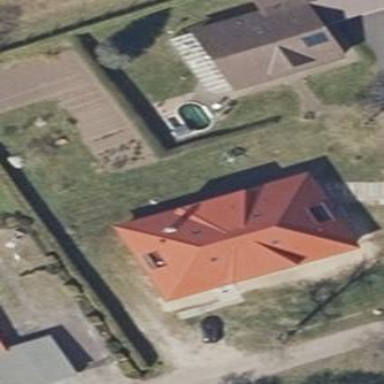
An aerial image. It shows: Simple house.